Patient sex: F
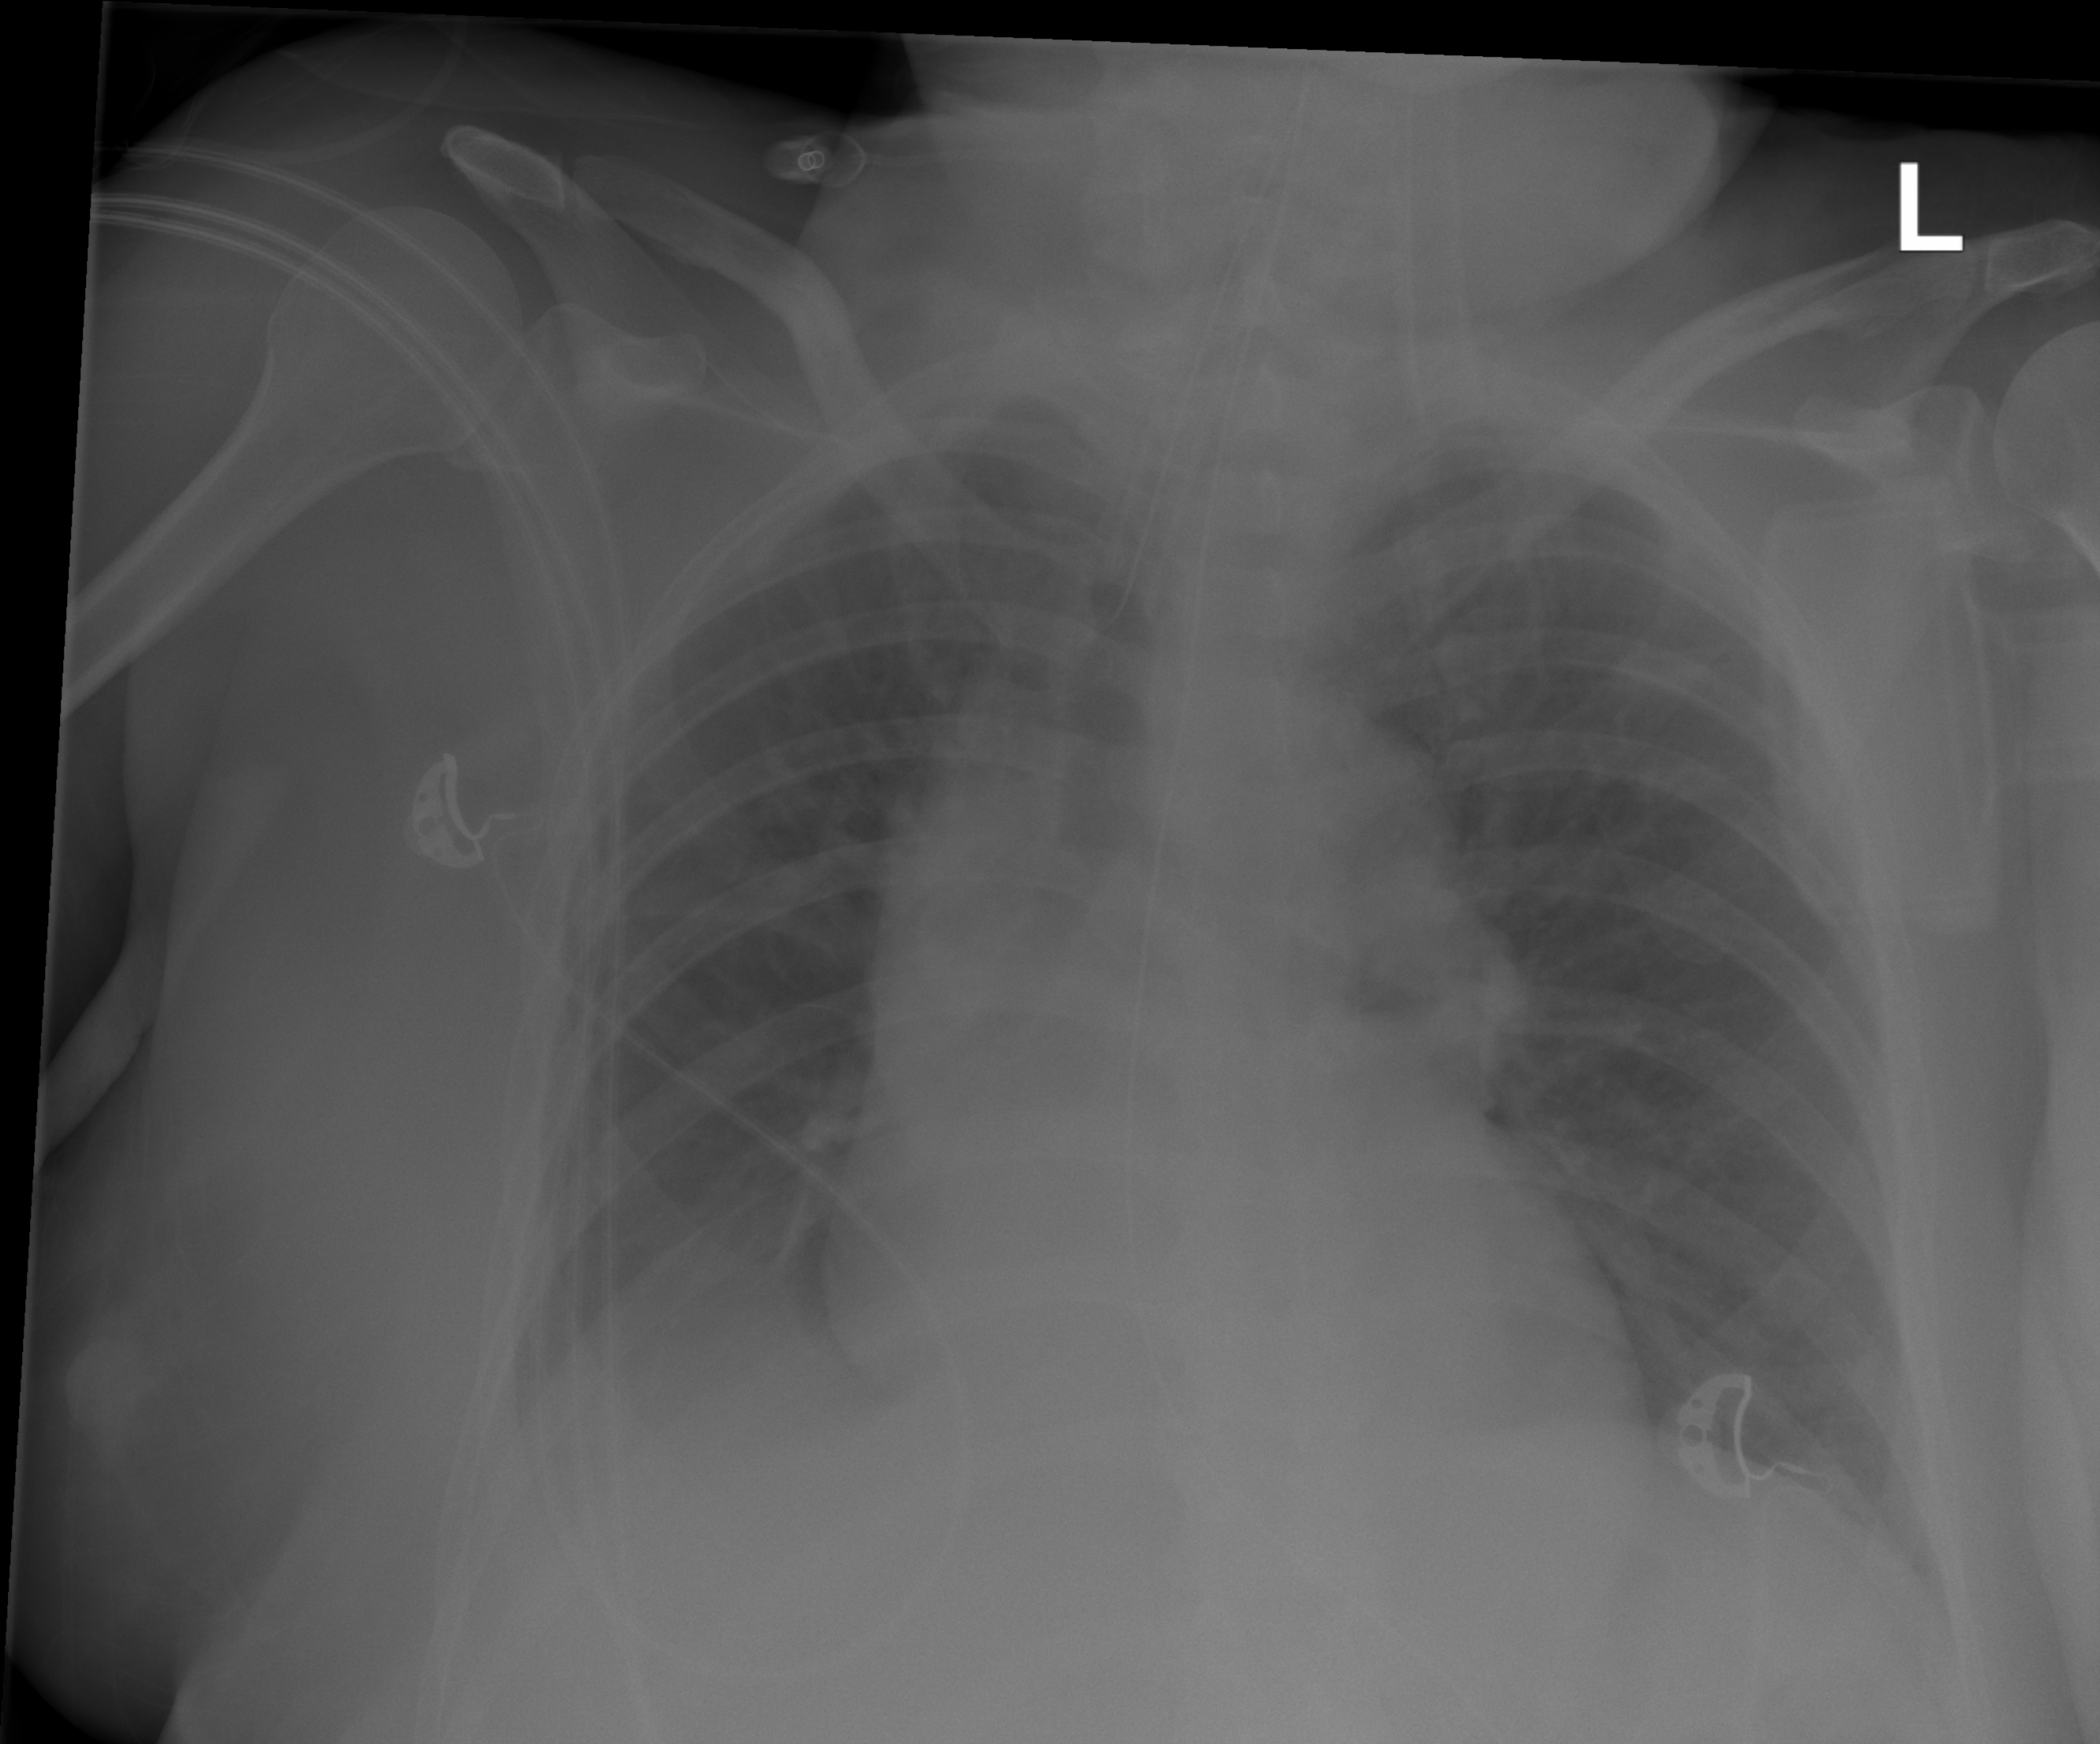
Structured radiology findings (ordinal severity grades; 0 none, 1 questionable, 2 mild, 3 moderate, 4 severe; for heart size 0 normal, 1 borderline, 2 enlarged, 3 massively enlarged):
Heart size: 1
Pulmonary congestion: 2
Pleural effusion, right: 2
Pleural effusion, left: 0
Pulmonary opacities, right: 2
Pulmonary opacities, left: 0
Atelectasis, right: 2
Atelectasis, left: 0